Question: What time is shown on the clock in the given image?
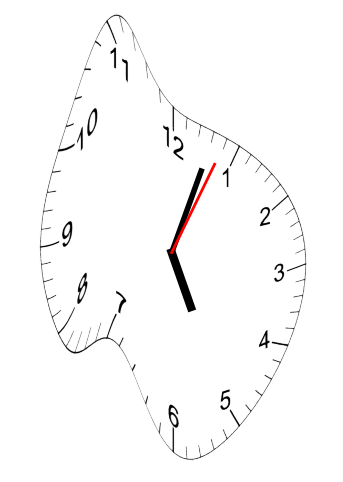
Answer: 05:03:04